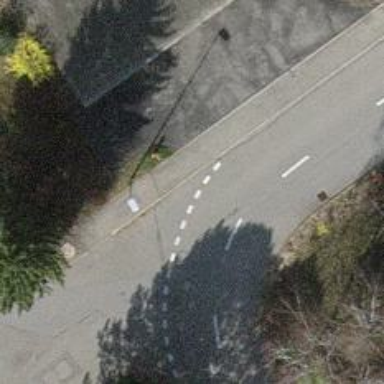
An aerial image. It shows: Asphalt road in residential area.